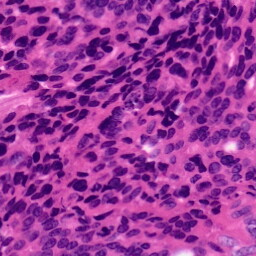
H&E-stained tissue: Ovarian